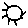
Label: sun